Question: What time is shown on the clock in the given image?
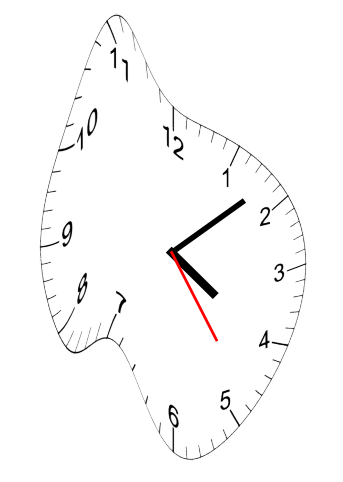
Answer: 04:08:24